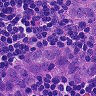
Metastatic tissue present: yes